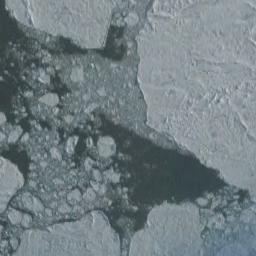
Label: sea_ice